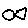
Label: fish